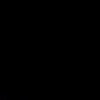
Label: space